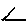
Label: triangle